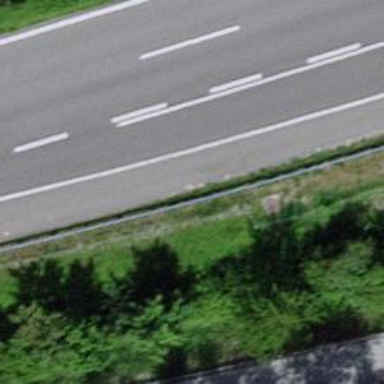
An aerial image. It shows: Motorway link.